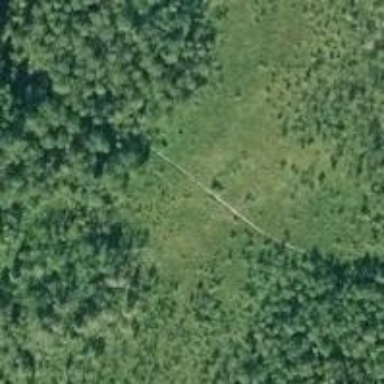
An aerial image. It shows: Path.